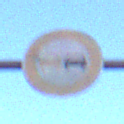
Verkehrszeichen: Ueberholverbot
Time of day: SunriseSunset
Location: Outdoor (Urban)
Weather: PartlyCloudy
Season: NotSpecified
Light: Natural